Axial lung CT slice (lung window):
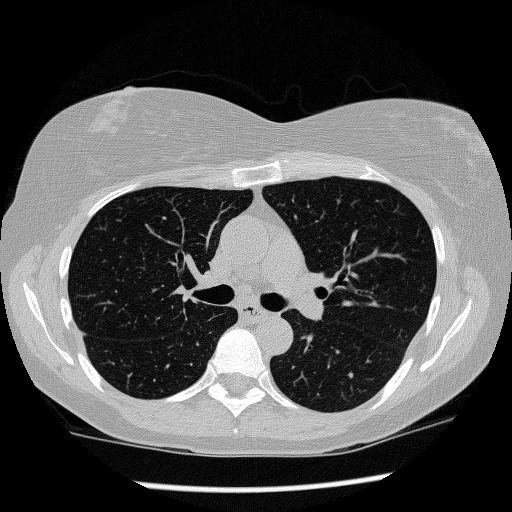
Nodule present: no